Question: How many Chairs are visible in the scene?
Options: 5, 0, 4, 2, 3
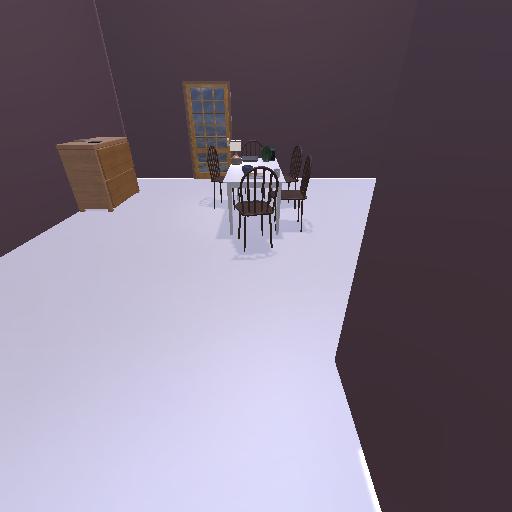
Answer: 5